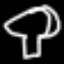
Label: mushroom